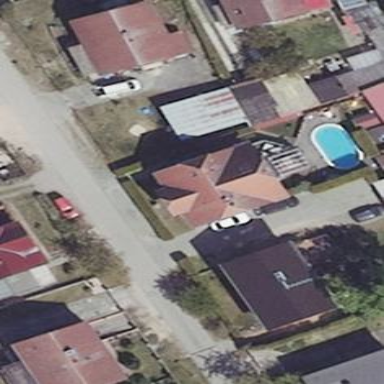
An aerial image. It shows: Residential building.